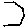
Label: hexagon